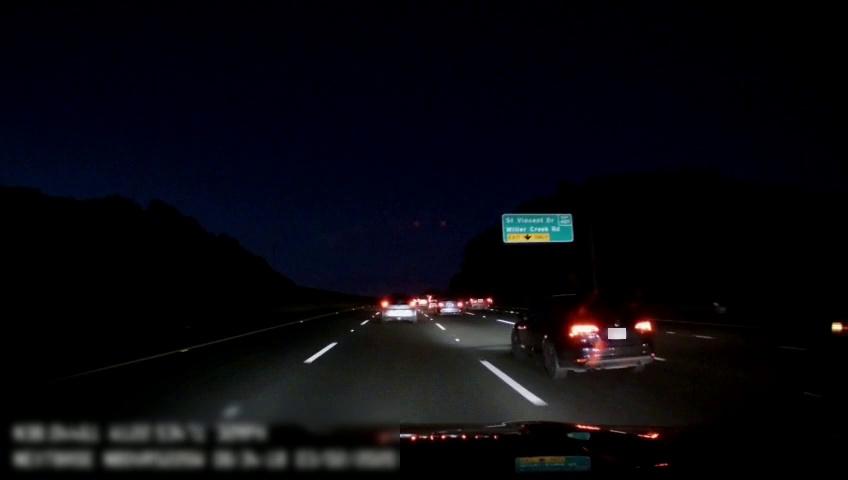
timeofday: Night
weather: Other
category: Drivable Space
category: Vehicles | SUV
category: Vehicles | SUV
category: Vehicles | Car
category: Vehicles | SUV
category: Lanes | Alternate Lane
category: Lanes | Current Lane
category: Lanes | Current Lane
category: Lanes | Alternate Lane
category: Lanes | Alternate Lane
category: Lanes | Alternate Lane
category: Traffic | Signs